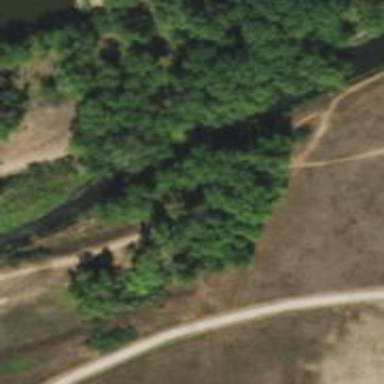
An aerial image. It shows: Path.